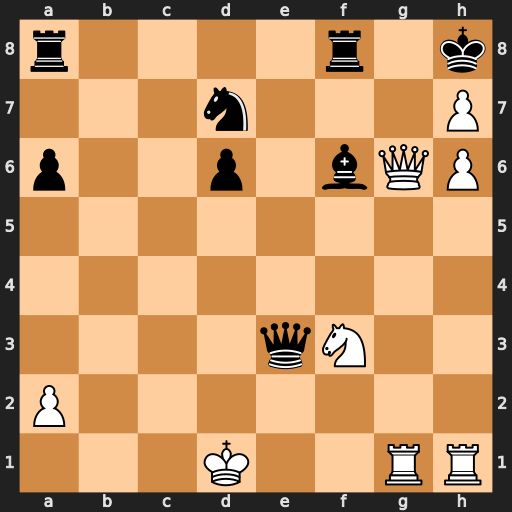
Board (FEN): r4r1k/3n3P/p2p1bQP/8/8/4qN2/P7/3K2RR
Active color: w
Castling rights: -
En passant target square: -
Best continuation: Qg7+ Bxg7 hxg7#